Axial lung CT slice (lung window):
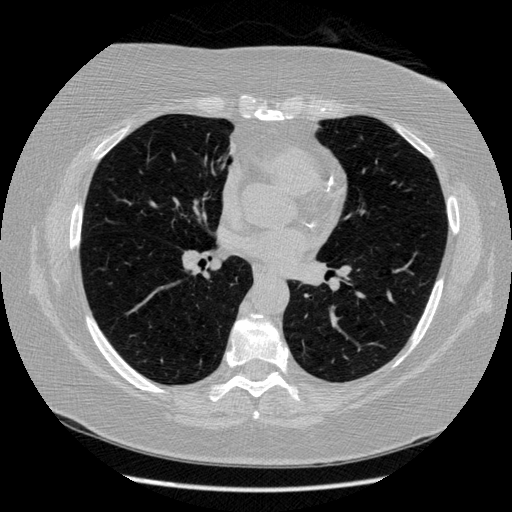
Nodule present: no